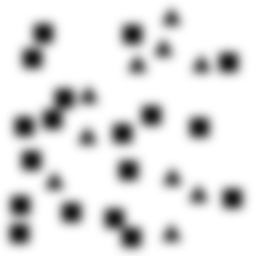
Squares: 18
Triangles: 10
Stars: 0
Total shapes: 28